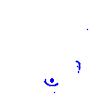
Particle: proton